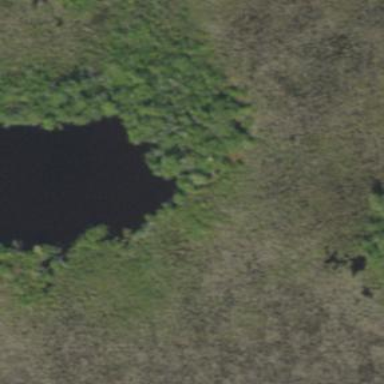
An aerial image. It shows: Pond surrounded by natural water.